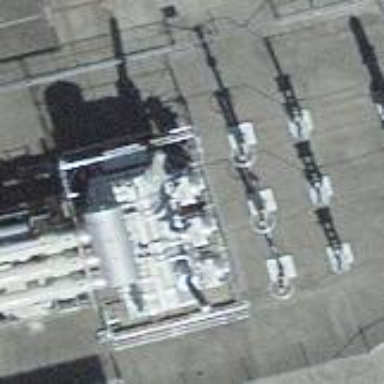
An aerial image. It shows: Power substation.